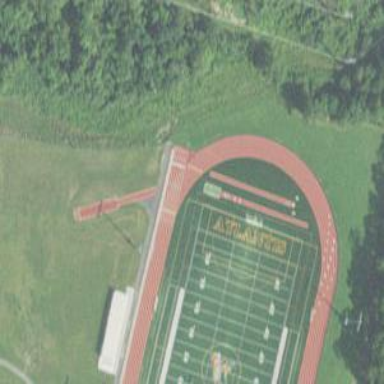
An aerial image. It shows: Athletic track located in leisure land area.